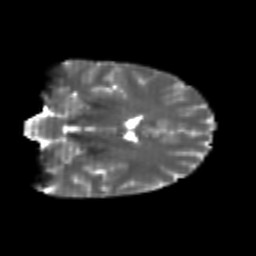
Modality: T2w
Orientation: coronal
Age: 20
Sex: female
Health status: healthy
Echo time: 0.074 s